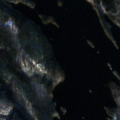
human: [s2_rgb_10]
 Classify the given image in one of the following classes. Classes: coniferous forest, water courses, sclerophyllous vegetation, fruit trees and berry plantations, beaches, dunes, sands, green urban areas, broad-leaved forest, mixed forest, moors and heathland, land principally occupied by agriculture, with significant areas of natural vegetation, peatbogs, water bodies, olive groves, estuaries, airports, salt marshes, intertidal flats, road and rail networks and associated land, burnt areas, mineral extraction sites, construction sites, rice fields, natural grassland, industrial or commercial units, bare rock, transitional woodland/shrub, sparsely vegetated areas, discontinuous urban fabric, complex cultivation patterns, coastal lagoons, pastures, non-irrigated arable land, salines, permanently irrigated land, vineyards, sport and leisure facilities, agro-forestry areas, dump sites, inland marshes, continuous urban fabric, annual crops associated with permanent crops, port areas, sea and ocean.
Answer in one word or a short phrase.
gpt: coniferous forest, mixed forest, water bodies